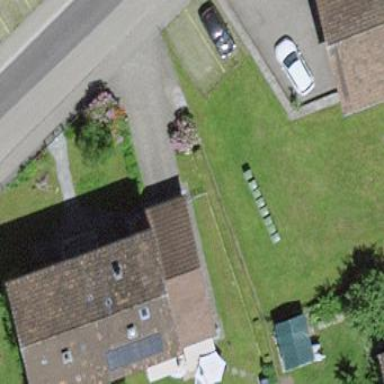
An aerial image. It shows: Residential building with gabled roof oriented across.